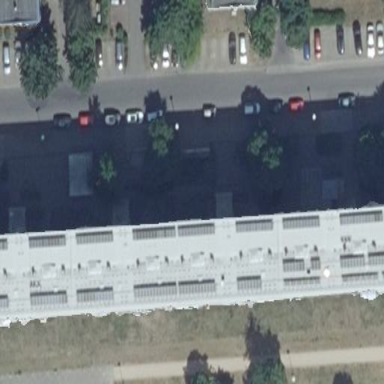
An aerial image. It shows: Building with apartments featuring flat roof made of gray tar paper. The building itself has floral white color.